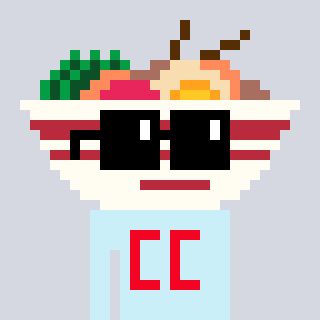
a pixel art character with square black sunglasses, a noodles-shaped head and a cold-colored body on a cool background